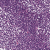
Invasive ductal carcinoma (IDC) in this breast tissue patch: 1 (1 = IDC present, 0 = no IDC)